Question: Microsoft declined to submit my application because I took a screen shot of the game which included the actual emulator.
Looking at <URL> answer, the person says that I should us the snipping tool when I have made the phone emulator at 100%. And indeed, the snipping tools spits out an image of that screen at exactly 480x800 which is exactly what Microsoft wants. However, whenever I use the snipping tool, there is still the top black border of the WP7 remaining. I've looked at a few images on the Marketplace and other applications have it as well...I think. Some don't. Can anyone advice me on this please? How I can avoid getting penalised...again.
Will this suffice?

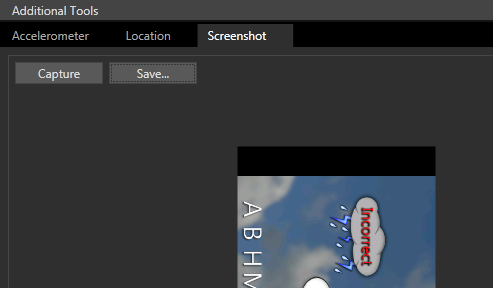
Answer: If you update to the Windows Phone 7.1 SDK and Emulator, the new emulator has a built-in screenshot function to take screenshots without these issues.

I have never had my app rejected due to a screenshot taken from the emulator, I can't say you wont have issues, but assuming everything else in your screenshot checks out; the images from the emulator are the correct size and should be approved.